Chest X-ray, PA view. Patient: 45 years old, sex F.
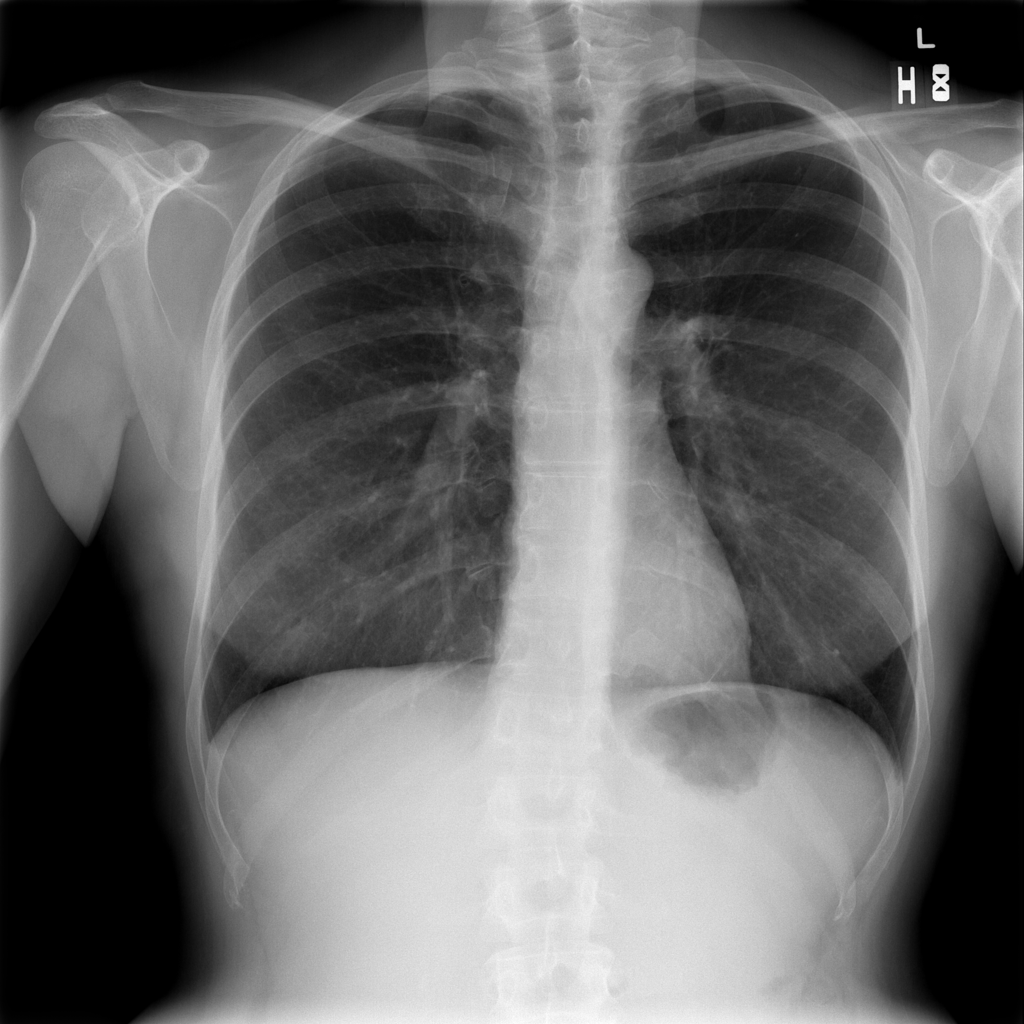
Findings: No Finding